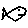
Label: fish